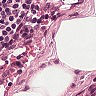
Metastatic tissue present: no